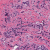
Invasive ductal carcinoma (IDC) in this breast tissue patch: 1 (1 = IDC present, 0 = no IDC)